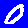
Digit: 0